RGB frame:
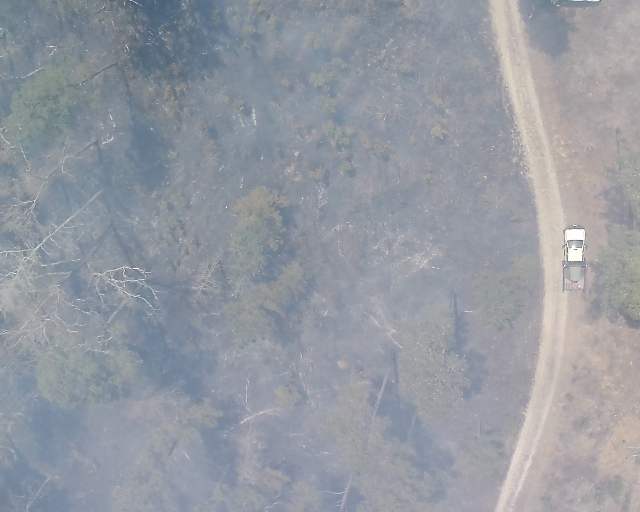
Thermal frame:
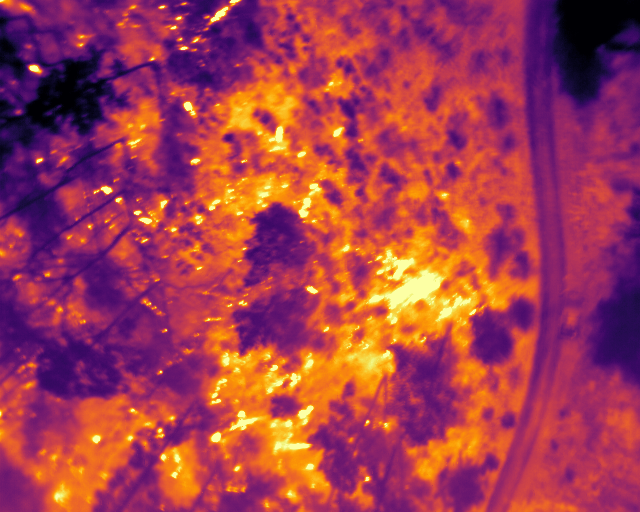
Captured: 2026-02-26 03:40:02
Pixels at or above 80 °C: 1256 (fraction of frame: 0.003833)